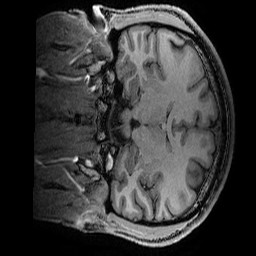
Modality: T1w
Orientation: coronal
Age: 20
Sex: female
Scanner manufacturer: ge
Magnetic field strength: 3 T
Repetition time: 0.007 s
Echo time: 0.00342 s